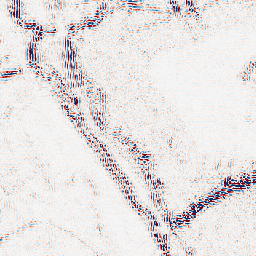
Category: wavelet
Decomposition family: wavelet_reverse_biorthogonal
Decomposition parameters: wavelet: rbio3.5
level: 2
Upsampling method: sinc_blackman
Upsampling parameters: scale: 2
kernel_size: 16
Upsampling scale: 2